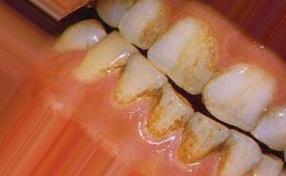
Condition: Tooth Discoloration